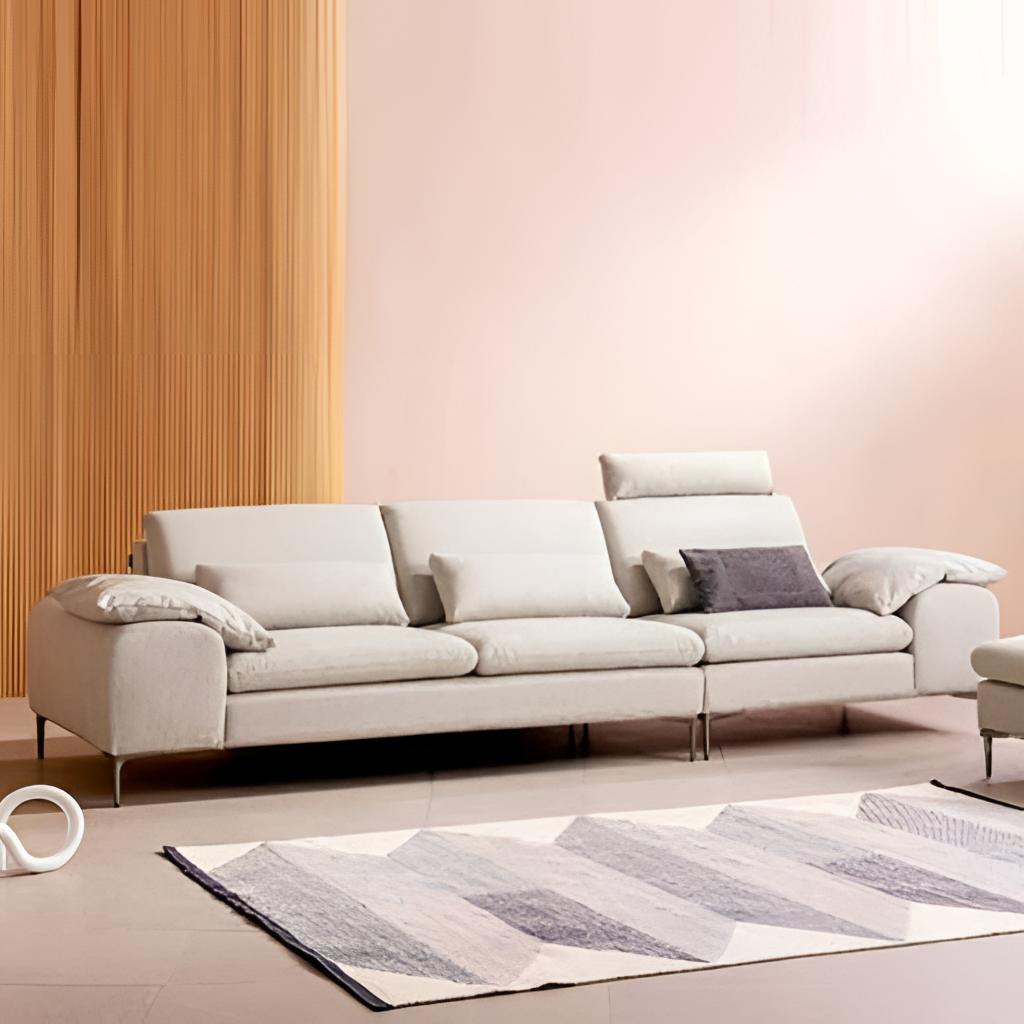
cream fabric sofa, living room, modern, tile flooring, with large square pattern, paint wallpaper, with solid pattern